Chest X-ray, PA view. Patient: 43 years old, sex F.
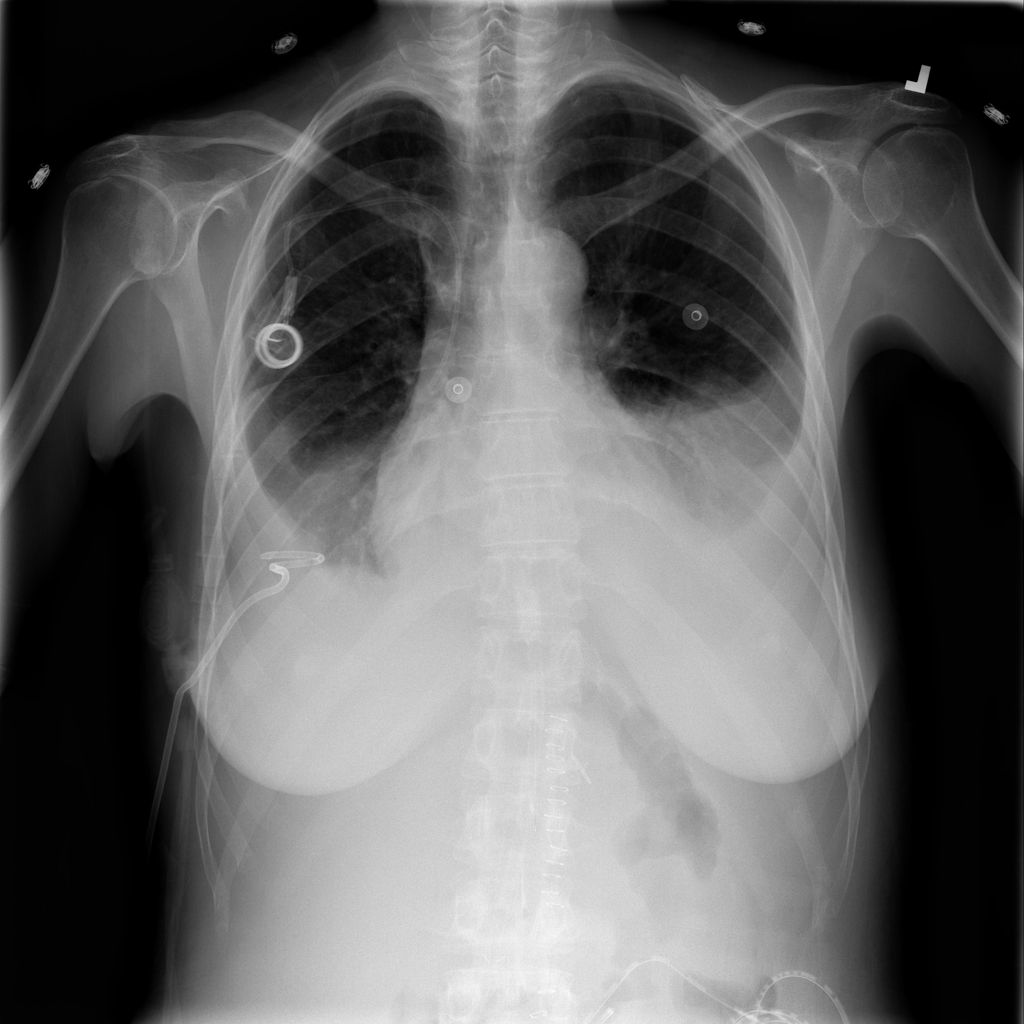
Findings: Consolidation, Effusion